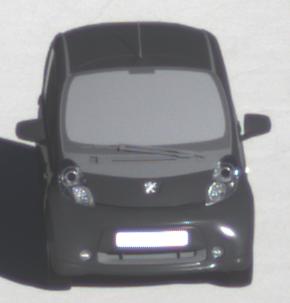
Make: Peugeot
Model: iOn
Detailed model: iOn
Model produced from: 2010/12
Model produced until: 2013/02
Doors: 5
Color: black
Road condition: dry road
Daytime: morning or afternoon
Contrast: high contrast